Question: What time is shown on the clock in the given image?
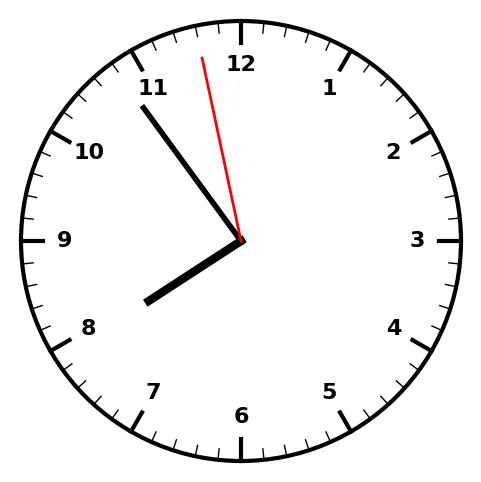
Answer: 07:53:58